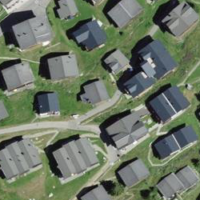
EUNIS habitat code: 54
Species observed at this site:
Chamaenerion angustifolium
Nucifraga caryocatactes
Aglais urticae
Aporia crataegi
Falco tinnunculus
Corvus corax
Colias palaeno